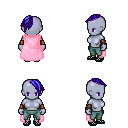
a pixel art fantasy rpg character, female body template, dark elf, purple skin, pink cape, teal pants, blue long mohawk hairstyle, cloth bracers, ghillies, four views (front, back, left, right), 2x2 character sprite sheet, small pixel art, hard edges, no anti-aliasing